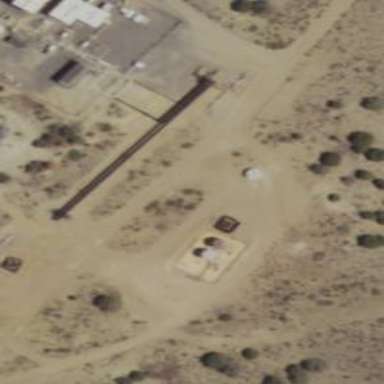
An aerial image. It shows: Storage tank with man-made structure.